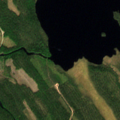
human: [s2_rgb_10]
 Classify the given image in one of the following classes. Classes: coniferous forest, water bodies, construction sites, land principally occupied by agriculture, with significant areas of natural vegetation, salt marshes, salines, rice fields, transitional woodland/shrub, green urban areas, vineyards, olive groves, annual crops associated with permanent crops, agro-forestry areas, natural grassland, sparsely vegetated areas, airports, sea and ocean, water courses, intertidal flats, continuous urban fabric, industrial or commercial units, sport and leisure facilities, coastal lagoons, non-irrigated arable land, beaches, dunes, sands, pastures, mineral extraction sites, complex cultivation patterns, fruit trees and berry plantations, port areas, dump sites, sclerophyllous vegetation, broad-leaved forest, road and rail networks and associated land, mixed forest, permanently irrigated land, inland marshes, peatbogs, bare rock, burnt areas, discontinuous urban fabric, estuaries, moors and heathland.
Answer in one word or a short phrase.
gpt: coniferous forest, transitional woodland/shrub, water bodies